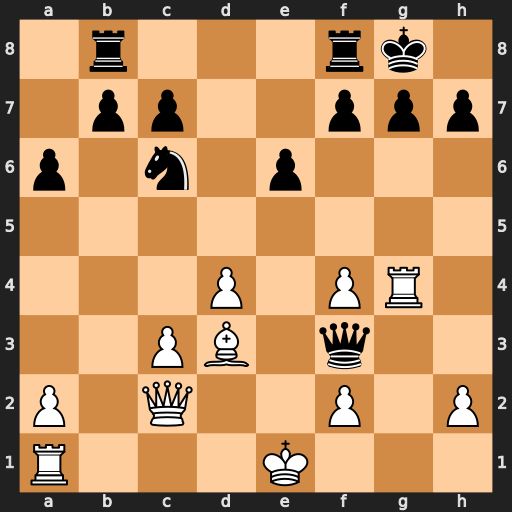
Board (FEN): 1r3rk1/1pp2ppp/p1n1p3/8/3P1PR1/2PB1q2/P1Q2P1P/R3K3
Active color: w
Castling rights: Q
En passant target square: -
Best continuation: Bxh7+ Kh8 Rh4 g6 Bxg6+ Kg7 Be4